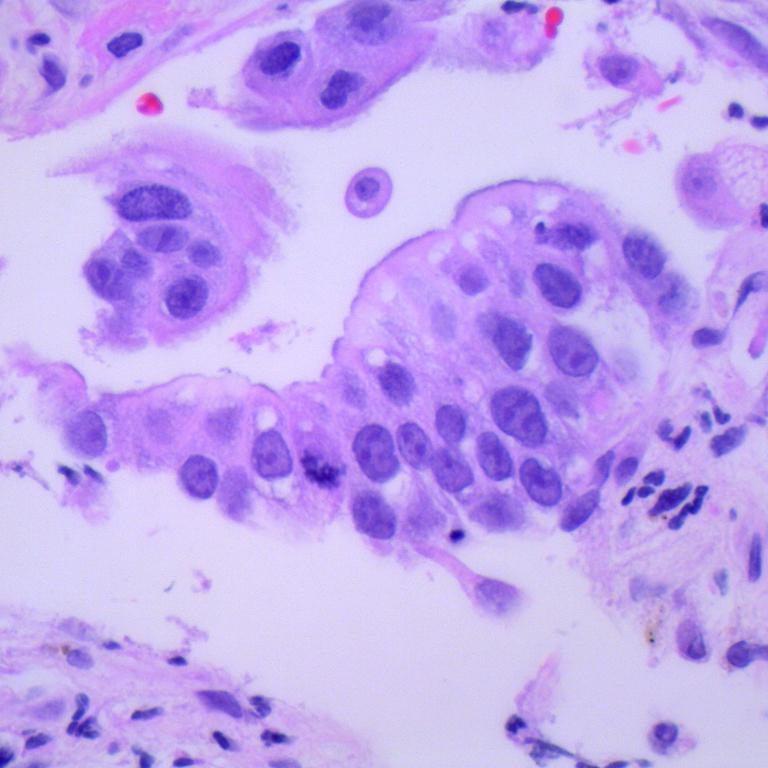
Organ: lung
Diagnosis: adenocarcinomas